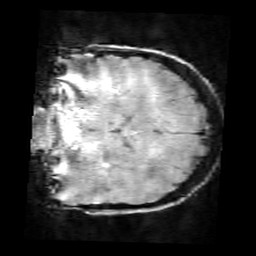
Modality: SWI
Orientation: coronal
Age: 10
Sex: male
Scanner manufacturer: siemens
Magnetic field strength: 3 T
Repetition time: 0.027 s
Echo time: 0.02 s